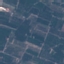
Land use / land cover: PermanentCrop